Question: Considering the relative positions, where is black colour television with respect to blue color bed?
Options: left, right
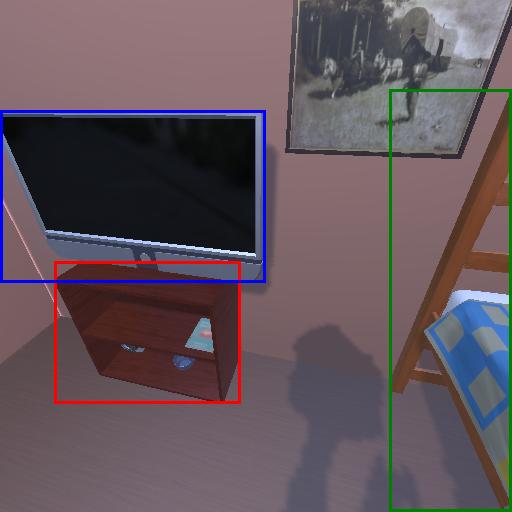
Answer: left